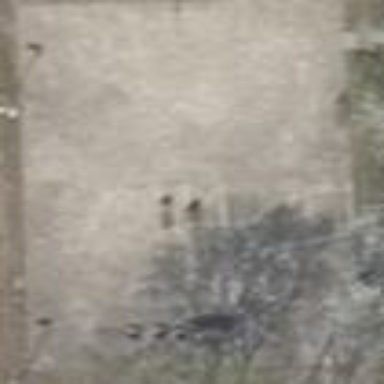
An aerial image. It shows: Basketball court on pitch.